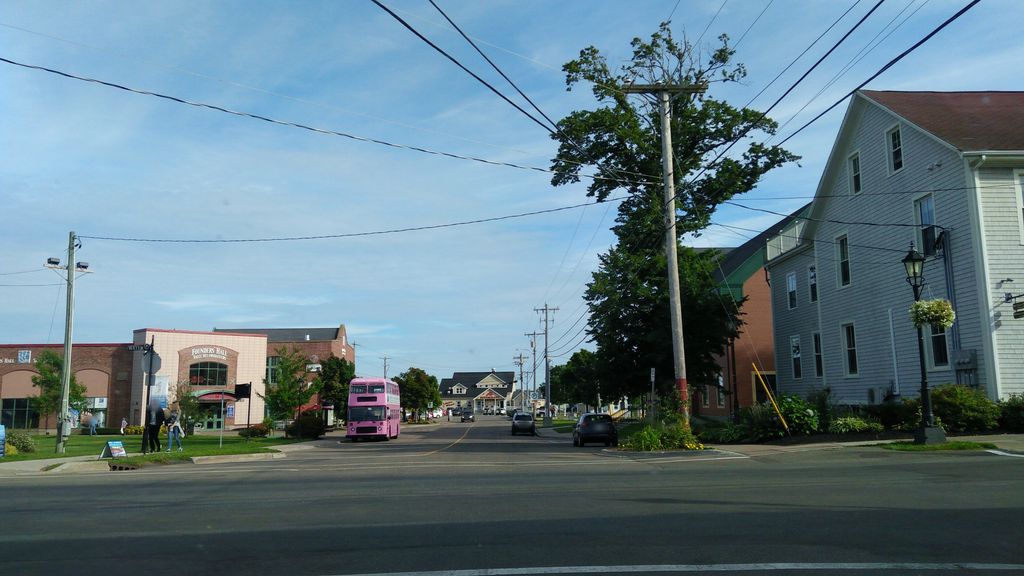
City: charlottetown